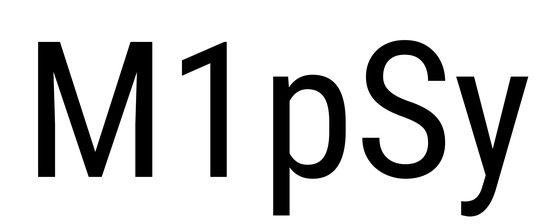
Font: Roboto_Condensed_Regular